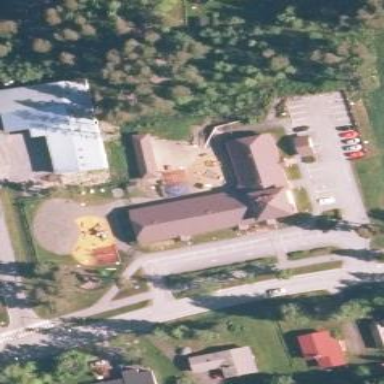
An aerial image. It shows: Kindergarten building.